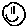
Label: smiley face